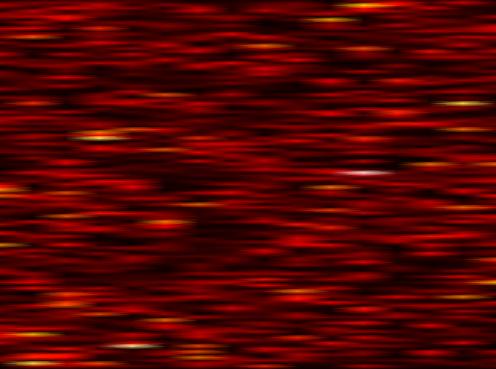
Label: FOFDM